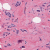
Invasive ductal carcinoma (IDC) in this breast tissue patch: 1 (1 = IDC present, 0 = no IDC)